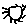
Label: sun